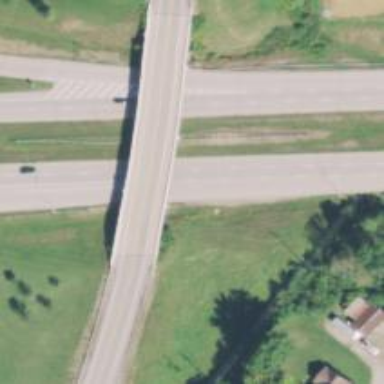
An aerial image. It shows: Secondary road crossing bridge.